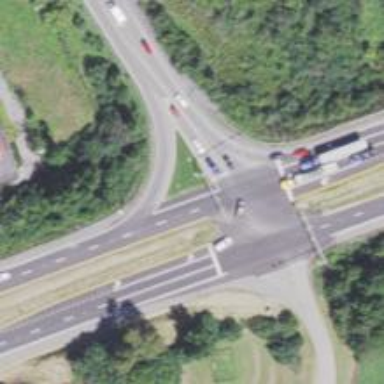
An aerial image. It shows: Trunk link highway.